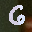
Label: 6